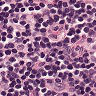
Metastatic tissue present: no